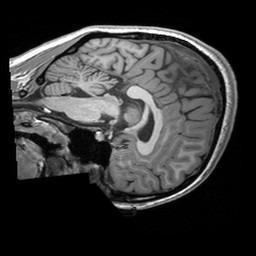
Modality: T1w
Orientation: sagittal
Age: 19
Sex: female
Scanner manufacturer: siemens
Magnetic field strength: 3 T
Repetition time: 2.53 s
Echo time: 0.00298 s